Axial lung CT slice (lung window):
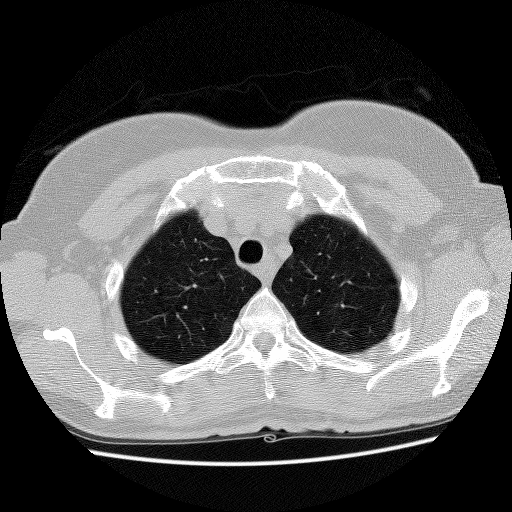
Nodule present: no